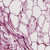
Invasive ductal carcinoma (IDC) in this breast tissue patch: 0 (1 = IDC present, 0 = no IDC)